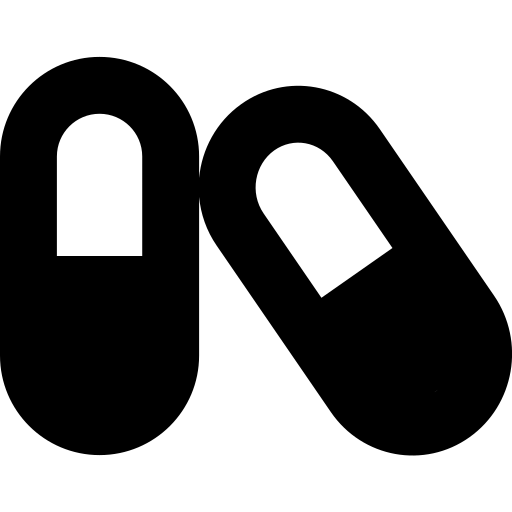
Tags: icon, FontAwesome, fa-icon, solid, capsules